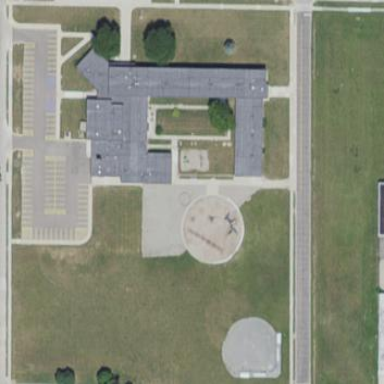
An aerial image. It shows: School.